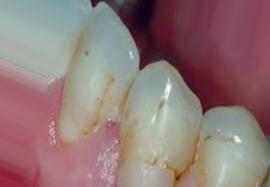
Condition: Tooth Discoloration